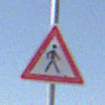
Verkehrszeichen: FussgaengerLinks
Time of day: Midday
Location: Outdoor (Nature)
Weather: PartlyCloudy
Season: NotSpecified
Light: Natural